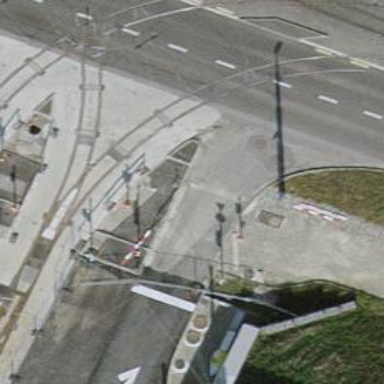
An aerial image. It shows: Asphalt sidewalk and cycleway. The sidewalk and cycleway both have asphalt surface.